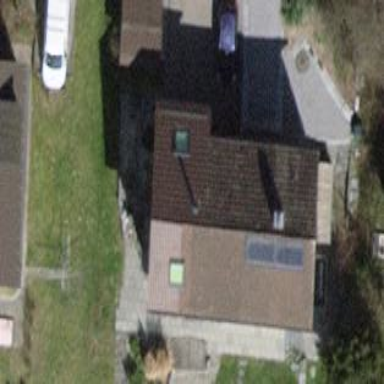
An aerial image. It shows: Building with tiled roof.